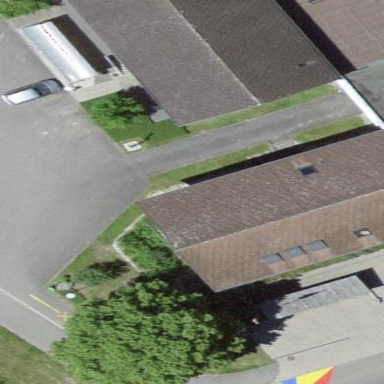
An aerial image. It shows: School building.